Question: Up until now I've been using 'Ctrl+Q' to trigger 'View: Quick Open View'. The first option was Explorer, so if I 'Ctrl+Shift+F' to search something I return the Explorer back to the sidebar by 'Ctrl+Q' only.
Today, the first option changed and I have no idea why. It's set to an extension's sidebar view.

If I disable it the first option becomes Bookmarks. How can I tell VS Code I want Explorer to be the first option, like it's always been?
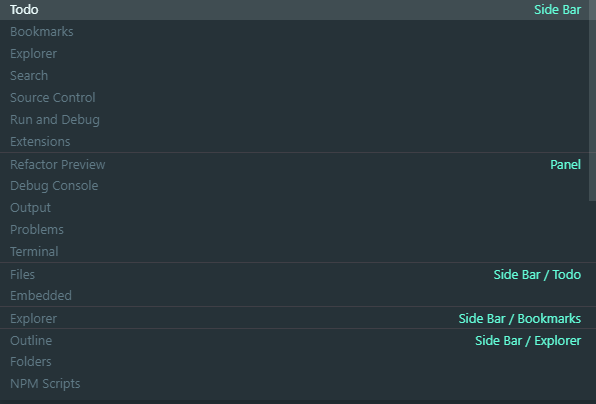
Answer: See <URL>
It was a regression in v1.42 that is due to be fixed in the v1.42.1 recovery update.